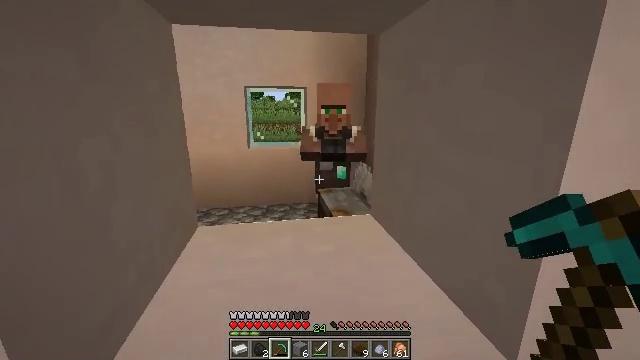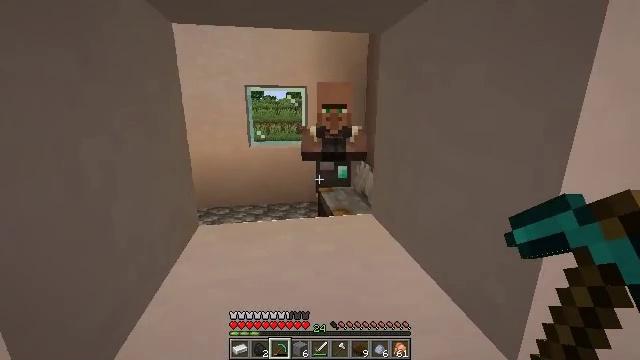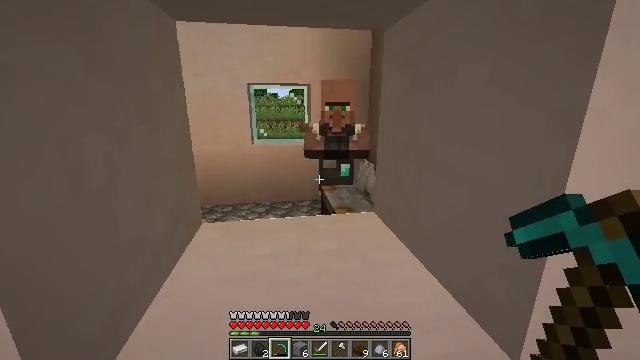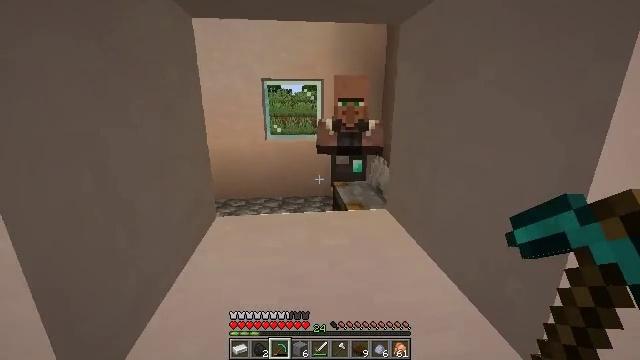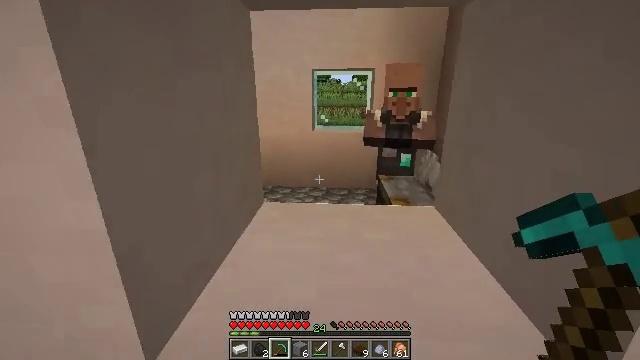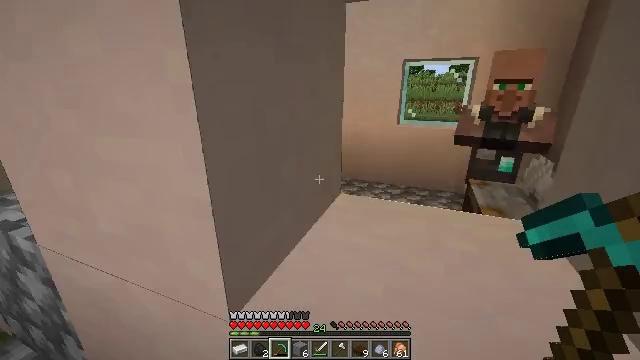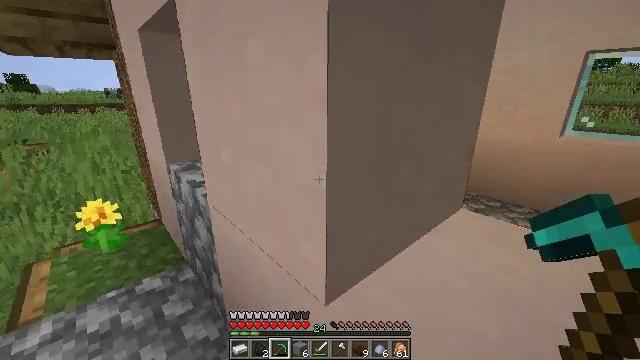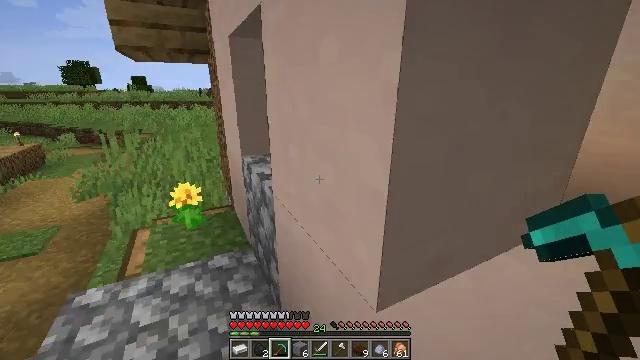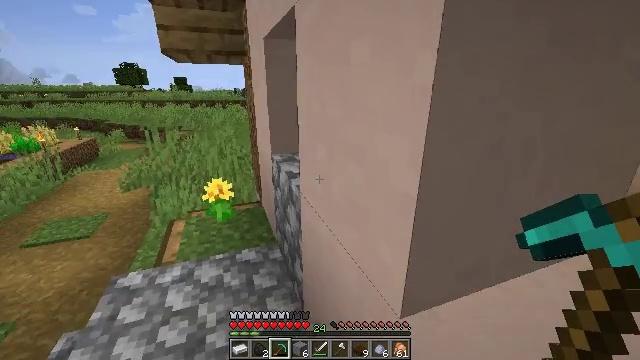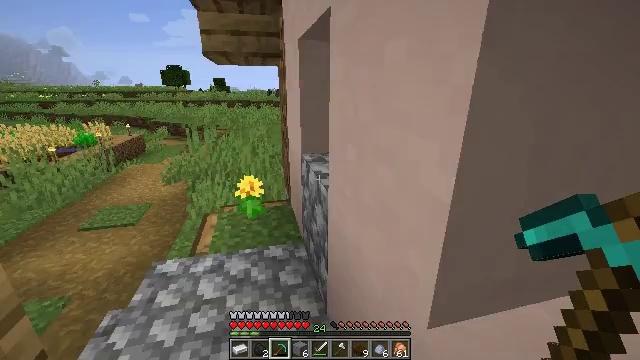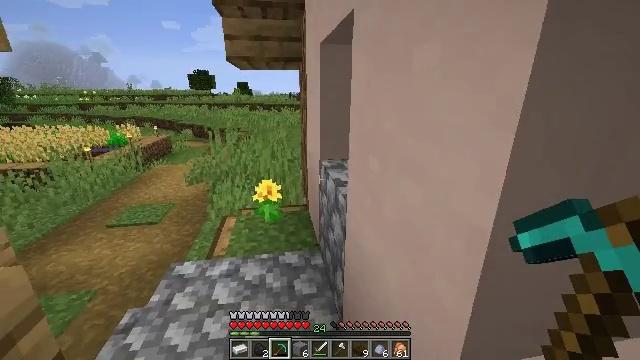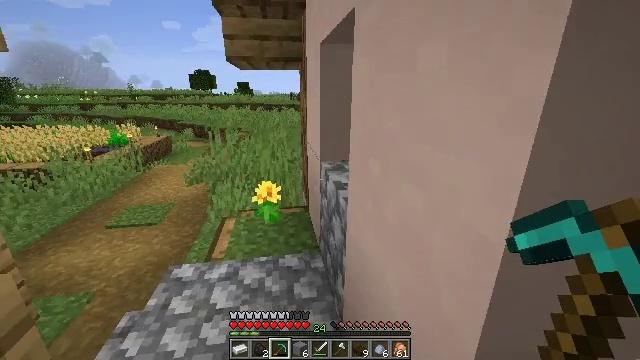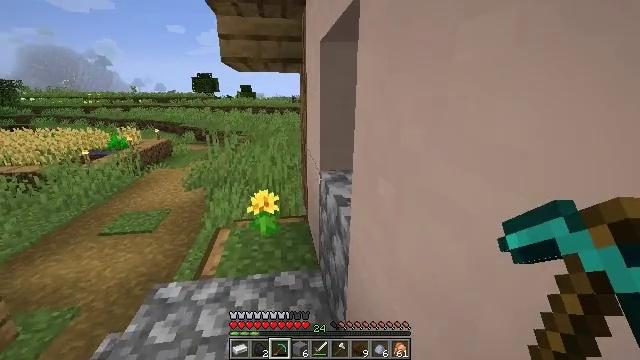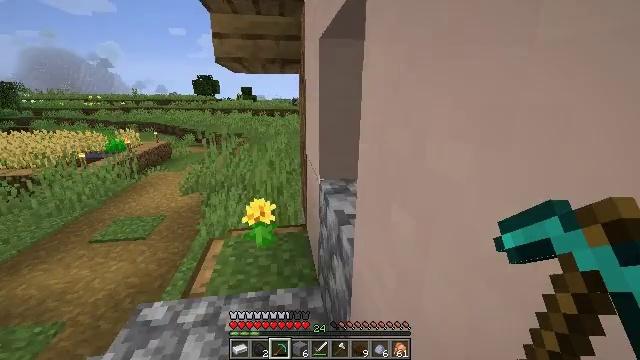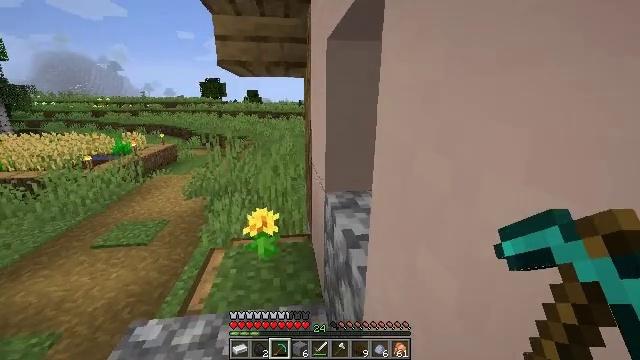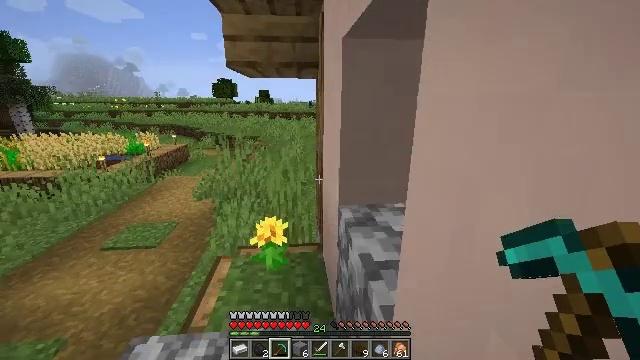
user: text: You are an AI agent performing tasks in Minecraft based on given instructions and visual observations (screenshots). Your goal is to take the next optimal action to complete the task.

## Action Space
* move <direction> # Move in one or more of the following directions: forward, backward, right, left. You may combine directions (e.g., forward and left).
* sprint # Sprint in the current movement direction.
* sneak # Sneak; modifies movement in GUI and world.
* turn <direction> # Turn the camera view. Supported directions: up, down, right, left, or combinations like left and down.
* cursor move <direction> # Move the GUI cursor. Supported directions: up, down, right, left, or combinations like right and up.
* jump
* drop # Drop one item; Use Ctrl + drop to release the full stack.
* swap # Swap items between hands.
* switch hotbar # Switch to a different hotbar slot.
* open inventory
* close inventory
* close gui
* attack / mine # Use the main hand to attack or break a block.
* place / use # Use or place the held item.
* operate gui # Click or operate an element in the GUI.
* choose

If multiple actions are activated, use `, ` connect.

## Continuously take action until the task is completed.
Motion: motion action
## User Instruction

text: Gather some white terracotta for building.
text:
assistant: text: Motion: no_op
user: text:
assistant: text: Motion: no_op
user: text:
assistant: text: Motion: turn left
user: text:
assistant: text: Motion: turn left and down
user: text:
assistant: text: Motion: turn left and down
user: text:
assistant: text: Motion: turn left
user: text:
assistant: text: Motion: turn left
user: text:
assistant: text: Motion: turn left
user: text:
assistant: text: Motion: turn left
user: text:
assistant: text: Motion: move forward, turn left
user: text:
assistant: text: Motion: move forward
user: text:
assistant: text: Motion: move forward
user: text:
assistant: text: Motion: move forward
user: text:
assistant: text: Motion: move forward, turn left
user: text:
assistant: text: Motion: move forward, turn left
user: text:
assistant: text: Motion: move forward, turn left
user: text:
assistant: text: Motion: move forward, turn left
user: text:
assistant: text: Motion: move forward, turn left
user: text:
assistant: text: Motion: move forward, sprint, turn left
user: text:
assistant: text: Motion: move forward, sprint, turn left
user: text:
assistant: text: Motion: move forward, sprint
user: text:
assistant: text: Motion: move forward, sprint
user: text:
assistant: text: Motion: move forward, sprint
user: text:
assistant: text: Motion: move forward
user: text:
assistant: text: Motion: move forward
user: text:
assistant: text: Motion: move forward
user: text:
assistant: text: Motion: move forward
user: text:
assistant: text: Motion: move forward
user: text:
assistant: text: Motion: move forward, sprint, turn right
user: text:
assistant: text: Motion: move forward, sprint, turn right